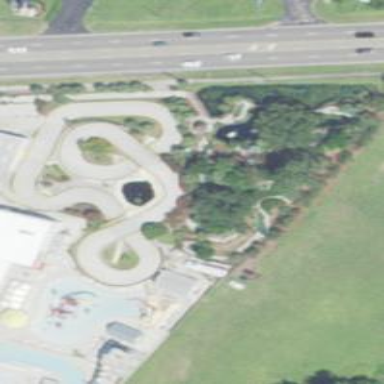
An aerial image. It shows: Karting raceway.